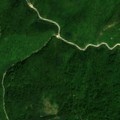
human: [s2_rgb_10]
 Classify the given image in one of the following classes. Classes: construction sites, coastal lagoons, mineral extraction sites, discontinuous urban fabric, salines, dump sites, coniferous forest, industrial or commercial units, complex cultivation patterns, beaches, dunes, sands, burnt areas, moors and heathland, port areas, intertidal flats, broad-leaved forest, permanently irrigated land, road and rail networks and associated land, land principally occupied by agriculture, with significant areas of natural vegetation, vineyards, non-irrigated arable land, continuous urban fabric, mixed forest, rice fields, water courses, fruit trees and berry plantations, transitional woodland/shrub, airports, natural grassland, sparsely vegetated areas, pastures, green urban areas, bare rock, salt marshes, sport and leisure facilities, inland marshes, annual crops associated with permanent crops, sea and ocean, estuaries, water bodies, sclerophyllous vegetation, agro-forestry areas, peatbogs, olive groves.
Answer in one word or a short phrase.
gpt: broad-leaved forest, transitional woodland/shrub